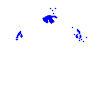
Particle: kaon